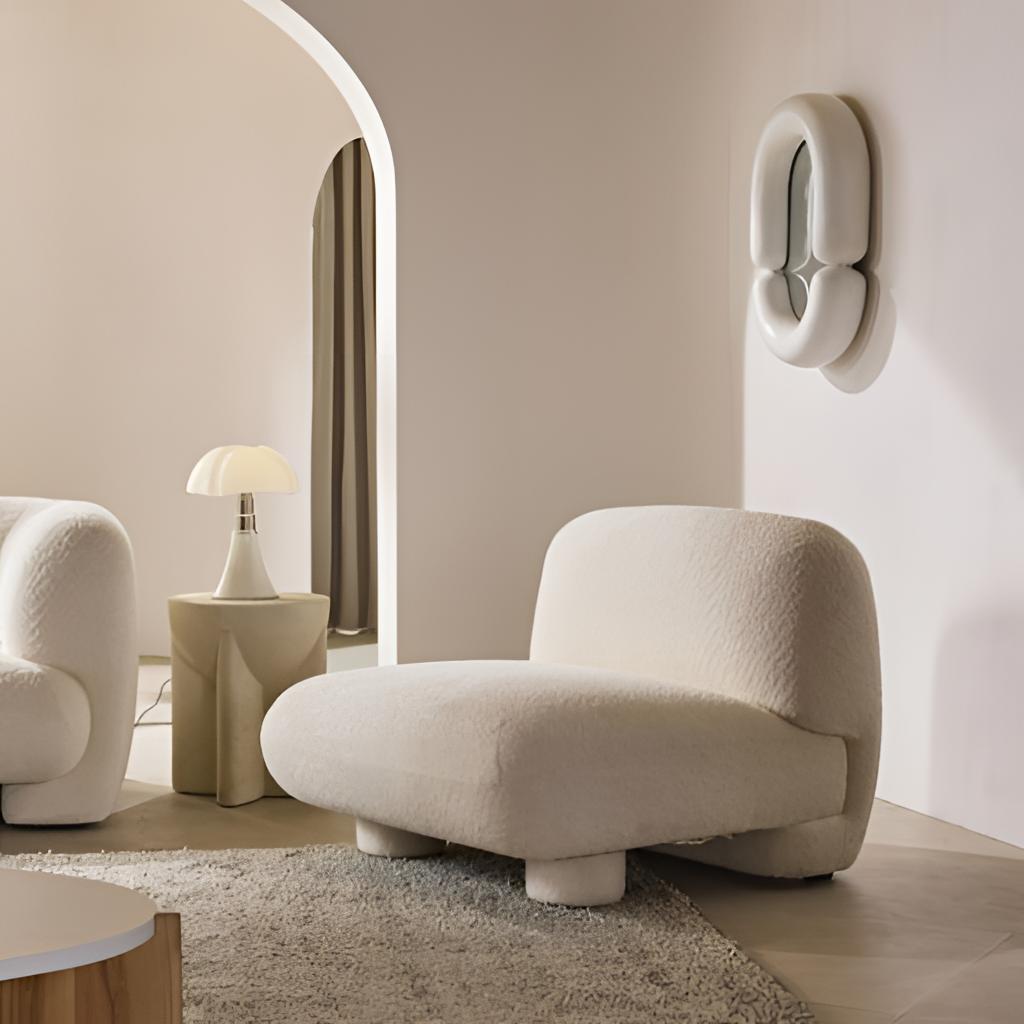
ivory fabric chair, living room, modern, tile flooring, with large square pattern, paint wallpaper, with solid pattern